Field crop: maize
Growth stage: 1
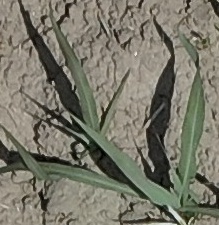
Species: sorghum